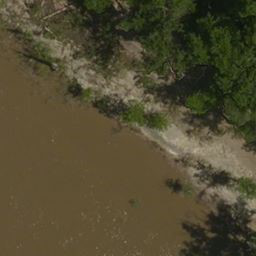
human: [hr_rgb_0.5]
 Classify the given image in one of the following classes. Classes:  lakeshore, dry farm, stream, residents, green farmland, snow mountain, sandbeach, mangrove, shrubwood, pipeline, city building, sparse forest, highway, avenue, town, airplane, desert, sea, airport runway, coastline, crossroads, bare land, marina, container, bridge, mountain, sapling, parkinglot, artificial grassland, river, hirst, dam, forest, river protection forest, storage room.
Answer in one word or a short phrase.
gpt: river protection forest